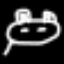
Label: frog